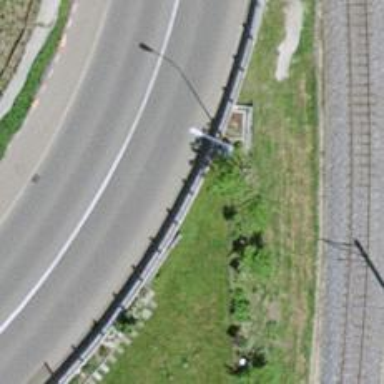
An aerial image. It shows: Noise barrier wall.